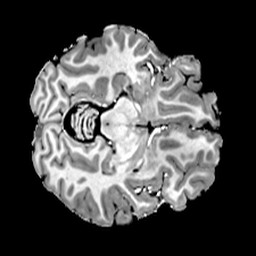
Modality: T1w
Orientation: axial
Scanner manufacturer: siemens
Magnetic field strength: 7 T